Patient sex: M
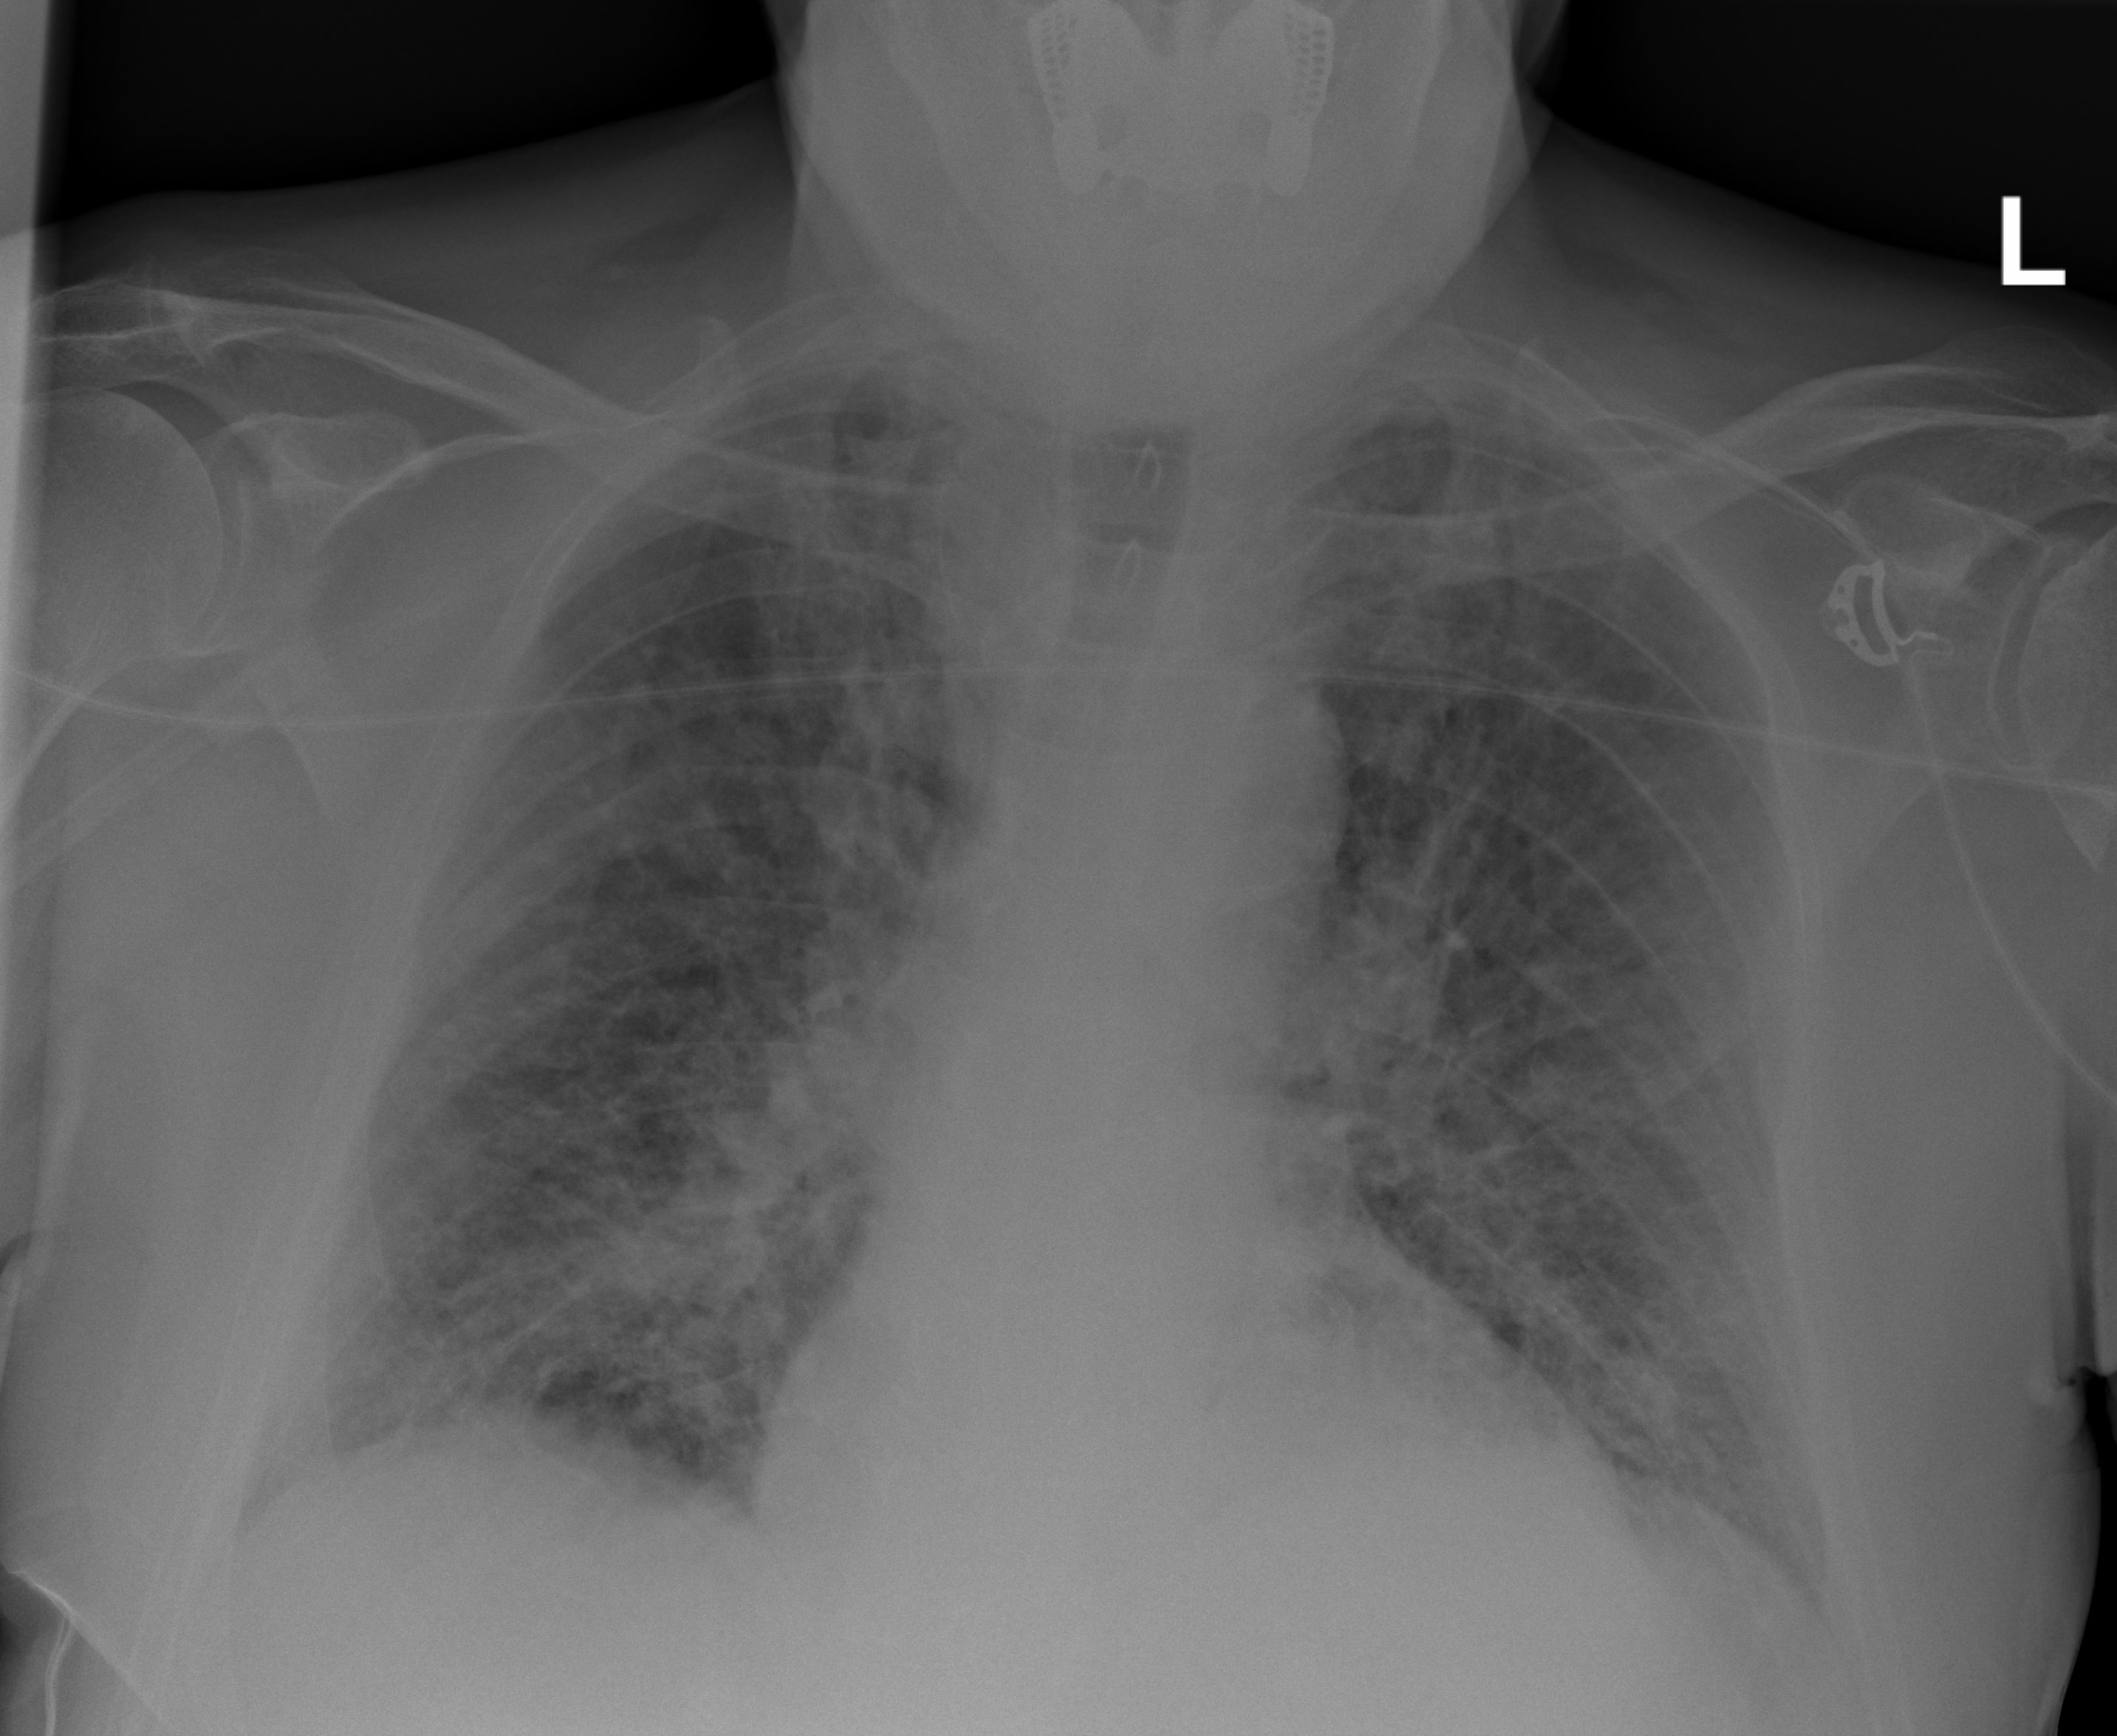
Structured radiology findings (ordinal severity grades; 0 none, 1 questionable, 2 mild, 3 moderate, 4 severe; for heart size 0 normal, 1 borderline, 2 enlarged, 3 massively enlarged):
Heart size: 1
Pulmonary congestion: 3
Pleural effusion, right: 0
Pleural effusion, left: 0
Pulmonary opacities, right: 3
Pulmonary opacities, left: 3
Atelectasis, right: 2
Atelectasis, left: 0